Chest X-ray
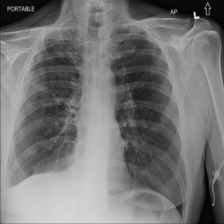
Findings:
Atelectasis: negative
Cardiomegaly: negative
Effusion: negative
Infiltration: positive
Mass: negative
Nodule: positive
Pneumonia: negative
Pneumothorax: positive
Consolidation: positive
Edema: negative
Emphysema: positive
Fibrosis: negative
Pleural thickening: positive
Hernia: negative